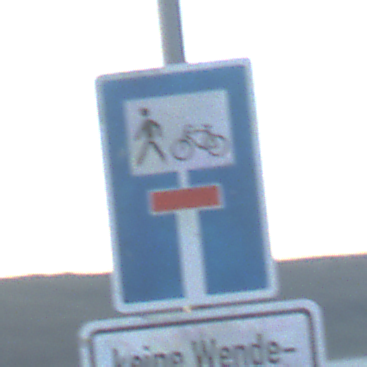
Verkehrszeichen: SackgasseRadverkehrFussgaengerDurchlaessig
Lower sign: HinweisGeaenderteVorfahrtVerkehrsfuehrungVerkehrsregelung3
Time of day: SunriseSunset
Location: Outdoor (RoadRail)
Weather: PartlyCloudy
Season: NotSpecified
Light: Natural